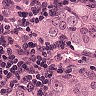
Metastatic tissue present: yes